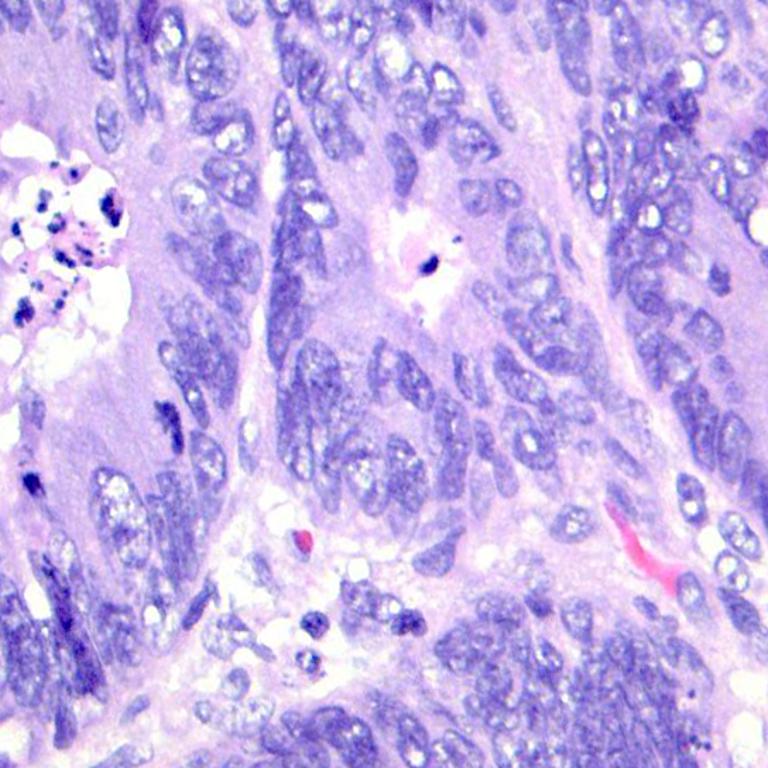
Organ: colon
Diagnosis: adenocarcinomas